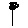
Label: flower